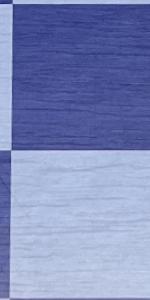
Label: Empty